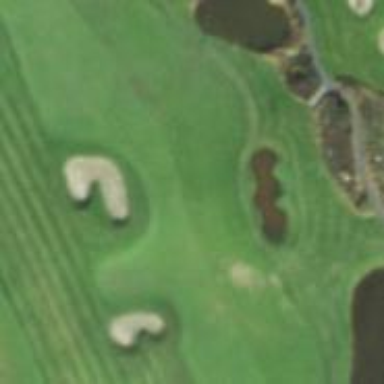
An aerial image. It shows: Golf fairway surrounded by grass.